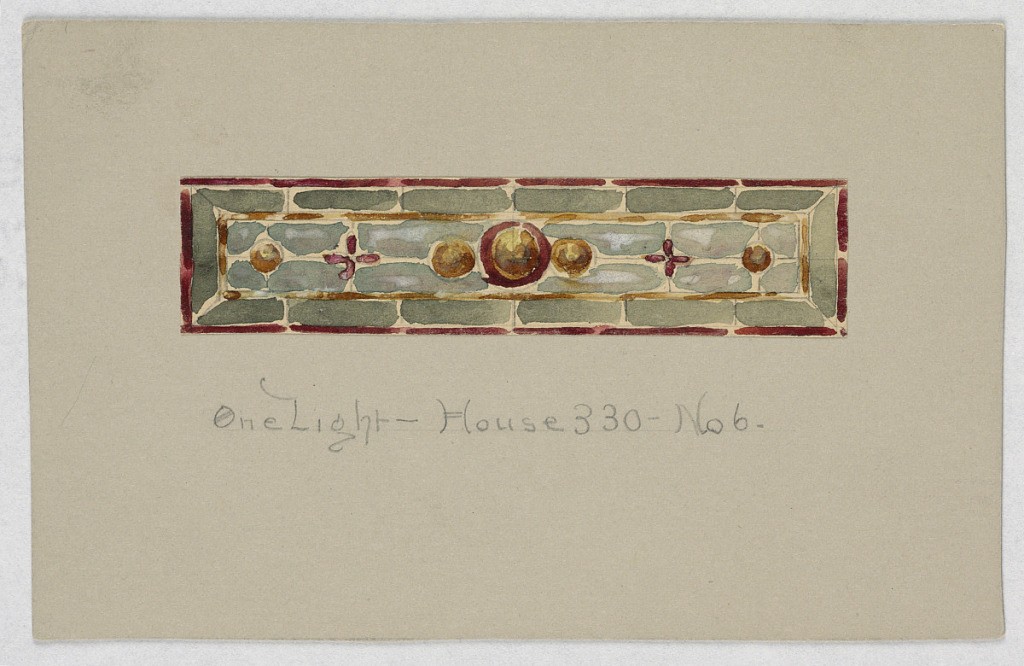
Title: Design for stained glass
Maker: Alice Cordelia Morse, American, 1863–1961
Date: late 19th century
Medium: Brush and gouache, graphite on paper mounted on tan illustration board
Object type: Drawing
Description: Horizontal window of green and yellow framed with burgundy, containing yellow circles.